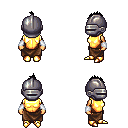
a pixel art fantasy rpg character, female body template, human, tanned skin, gold chest armor, robe skirt, black mohawk hairstyle, metal helm, white cloth bracers, gold boots, four views (front, back, left, right), 2x2 character sprite sheet, small pixel art, hard edges, no anti-aliasing